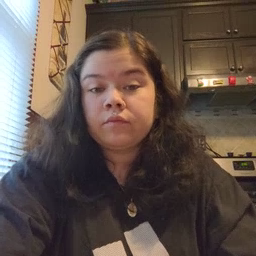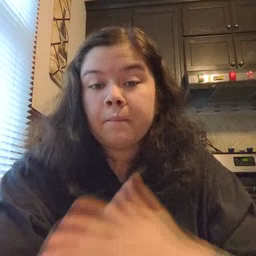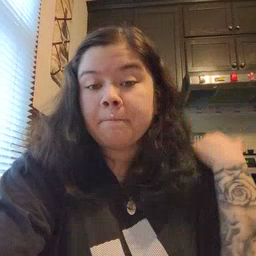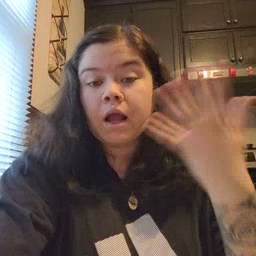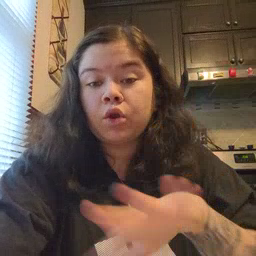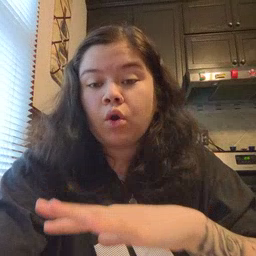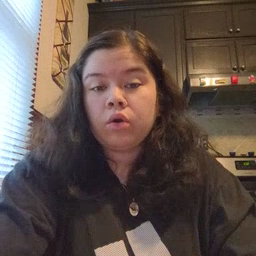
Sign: backyard